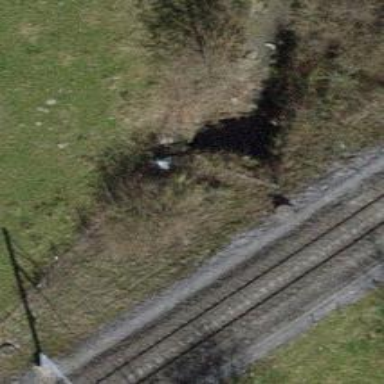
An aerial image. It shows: Tunnel.